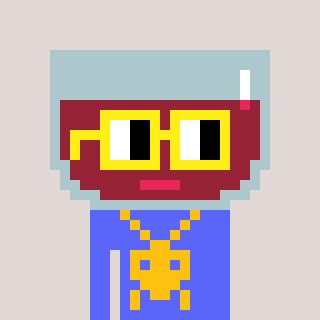
a pixel art character with square yellow glasses, a wine-shaped head and a purple-colored body on a warm background